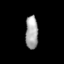
Tissue: skin
Cell type: Epithelial cells
Senescence score: 0.7167
Nuclear area (px): 411
Mean DAPI intensity: 164.401